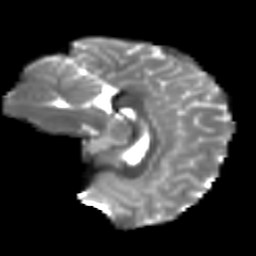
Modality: T2w
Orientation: sagittal
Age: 17
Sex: male
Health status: ill
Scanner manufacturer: ge
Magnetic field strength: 3 T
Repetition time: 6.863 s
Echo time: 0.0808 s